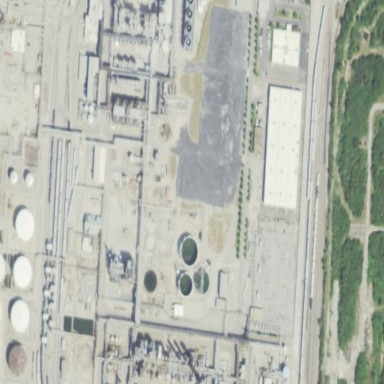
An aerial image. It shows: Industrial area with chemical works.